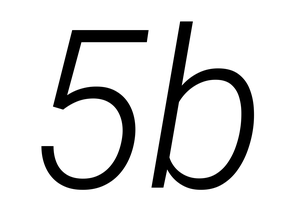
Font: Roboto-Italic_Light_Italic